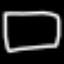
Label: square